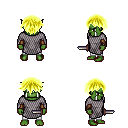
a pixel art fantasy rpg character, male body template, orc, green skin, chain mail, white pants, gold short bangs hairstyle, cloth bracers, dagger, four views (front, back, left, right), 2x2 character sprite sheet, small pixel art, hard edges, no anti-aliasing